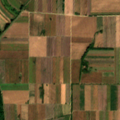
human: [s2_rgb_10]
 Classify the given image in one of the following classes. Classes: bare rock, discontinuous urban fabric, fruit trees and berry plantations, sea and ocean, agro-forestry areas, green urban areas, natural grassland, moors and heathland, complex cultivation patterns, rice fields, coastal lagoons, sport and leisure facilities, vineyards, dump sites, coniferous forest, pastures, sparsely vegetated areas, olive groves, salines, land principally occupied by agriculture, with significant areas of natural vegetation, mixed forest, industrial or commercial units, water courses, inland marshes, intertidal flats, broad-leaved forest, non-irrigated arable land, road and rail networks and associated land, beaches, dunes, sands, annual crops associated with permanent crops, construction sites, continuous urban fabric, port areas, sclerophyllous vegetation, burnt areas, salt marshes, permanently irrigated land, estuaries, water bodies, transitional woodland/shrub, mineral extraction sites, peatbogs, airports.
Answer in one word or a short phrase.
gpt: non-irrigated arable land, land principally occupied by agriculture, with significant areas of natural vegetation